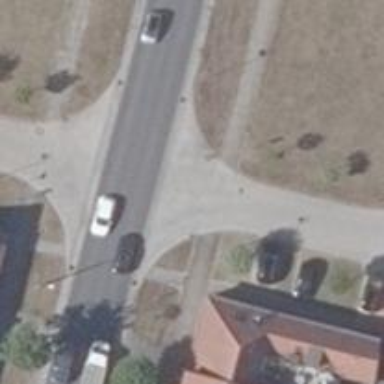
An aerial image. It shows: Road with "give way" sign.